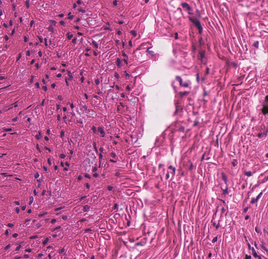
Tumor epithelial tissue: no
Tumor-associated stroma tissue: yes
Normal tissue: no